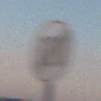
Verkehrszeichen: EndeGeschwindigkeit120
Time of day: SunriseSunset
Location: Outdoor (Nature)
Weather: Clear
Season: NotSpecified
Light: Natural